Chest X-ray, PA view. Patient: 57 years old, sex M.
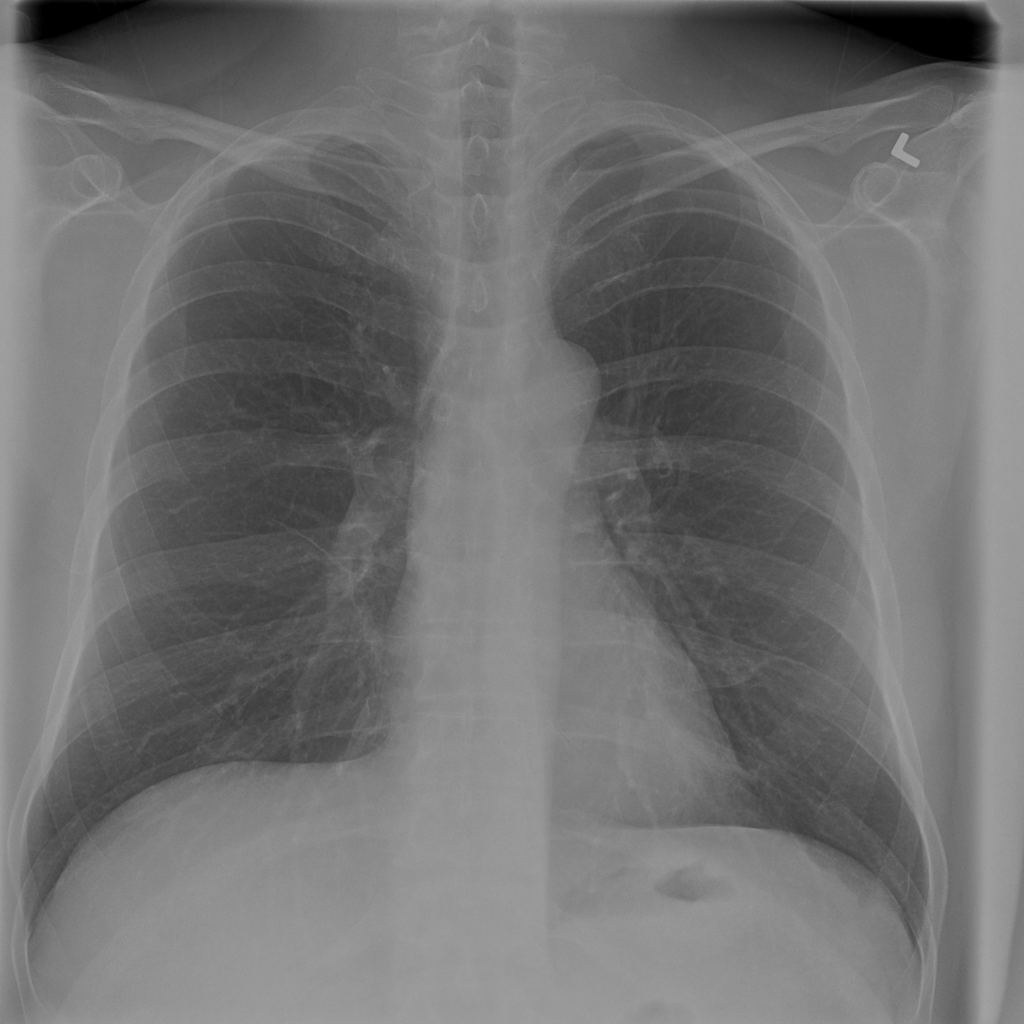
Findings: No Finding